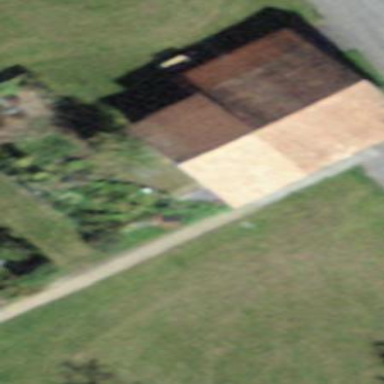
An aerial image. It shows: Rural barn.